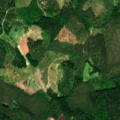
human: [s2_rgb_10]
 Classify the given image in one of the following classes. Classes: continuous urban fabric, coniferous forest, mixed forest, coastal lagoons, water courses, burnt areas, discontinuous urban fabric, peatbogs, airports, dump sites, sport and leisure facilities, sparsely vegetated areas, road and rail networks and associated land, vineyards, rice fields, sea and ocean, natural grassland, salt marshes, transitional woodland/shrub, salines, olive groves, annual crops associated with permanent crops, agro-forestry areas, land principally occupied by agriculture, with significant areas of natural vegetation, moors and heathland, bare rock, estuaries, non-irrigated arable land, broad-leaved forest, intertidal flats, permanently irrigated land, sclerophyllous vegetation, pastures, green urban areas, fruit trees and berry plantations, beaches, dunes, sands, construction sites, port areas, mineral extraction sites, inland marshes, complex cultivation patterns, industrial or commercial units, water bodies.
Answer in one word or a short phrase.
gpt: broad-leaved forest, coniferous forest, mixed forest